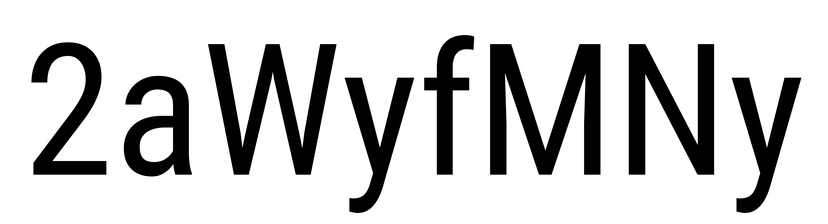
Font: Roboto_Condensed_Regular